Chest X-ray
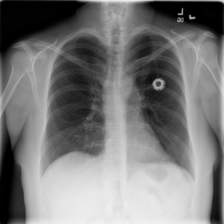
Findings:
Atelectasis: negative
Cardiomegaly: negative
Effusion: negative
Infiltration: negative
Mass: negative
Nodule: negative
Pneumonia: negative
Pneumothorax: negative
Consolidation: negative
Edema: negative
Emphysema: negative
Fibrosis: negative
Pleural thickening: negative
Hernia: negative